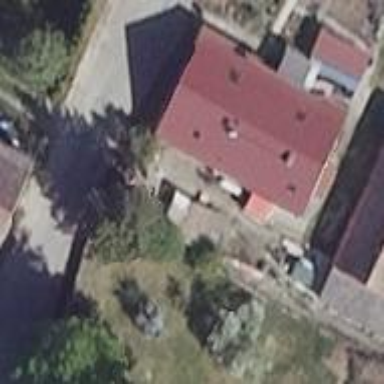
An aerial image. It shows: Detached building with gabled roof.